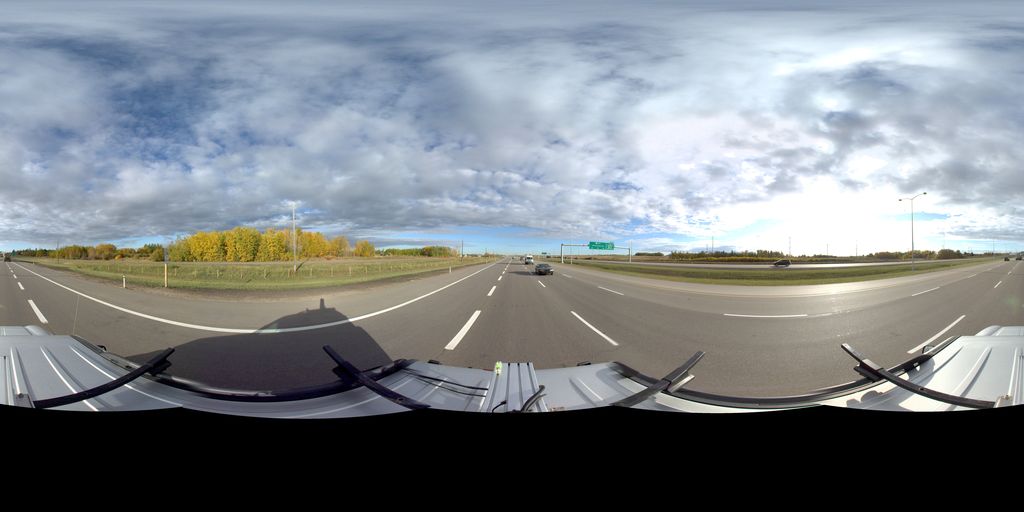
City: edmonton